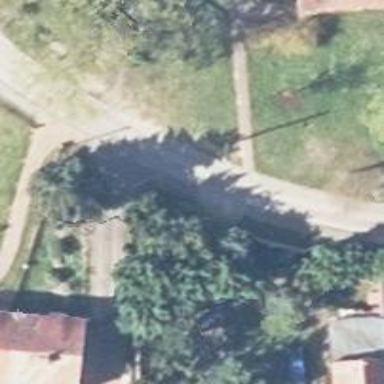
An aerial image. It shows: Smooth asphalt road in residential area.